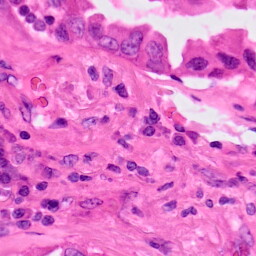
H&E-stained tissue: Lung